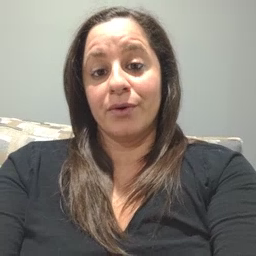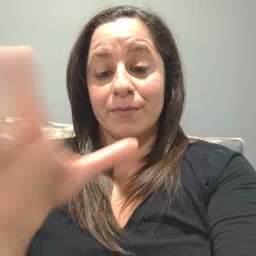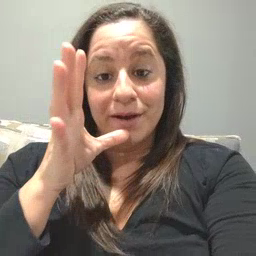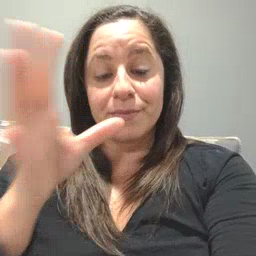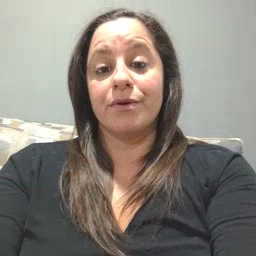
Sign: mom